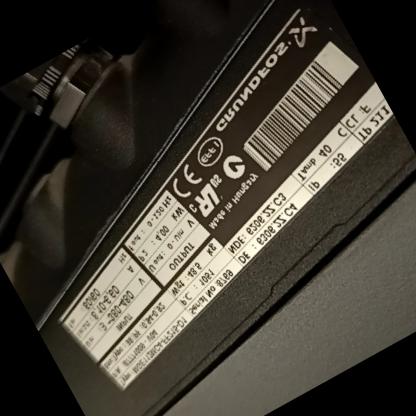
Klasa: tabliczka-znamionowa